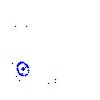
Particle: kaon